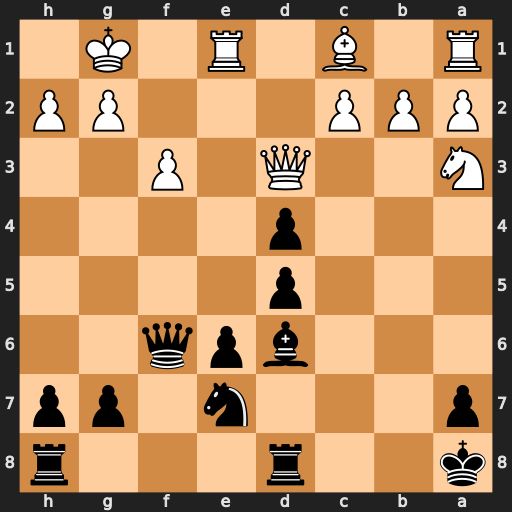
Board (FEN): k2r3r/p3n1pp/3bpq2/3p4/3p4/N2Q1P2/PPP3PP/R1B1R1K1
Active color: b
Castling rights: -
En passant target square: -
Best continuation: Bxh2+ Kxh2 Qh4+ Kg1 Qxe1+